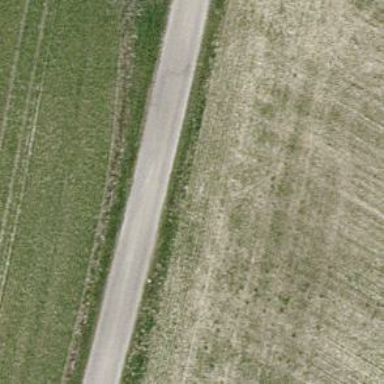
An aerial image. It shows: Unclassified road with concrete surface.